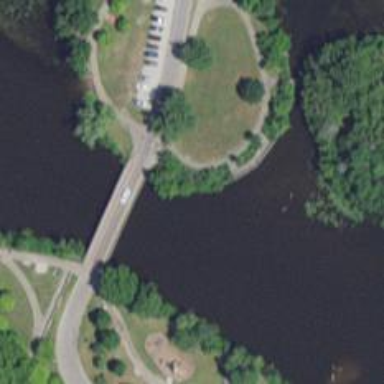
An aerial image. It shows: Service road on bridge.